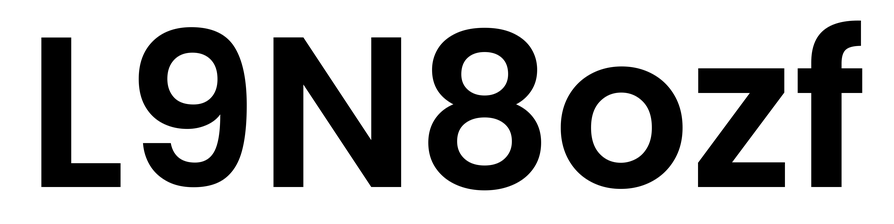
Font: Poppins-SemiBold